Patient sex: M
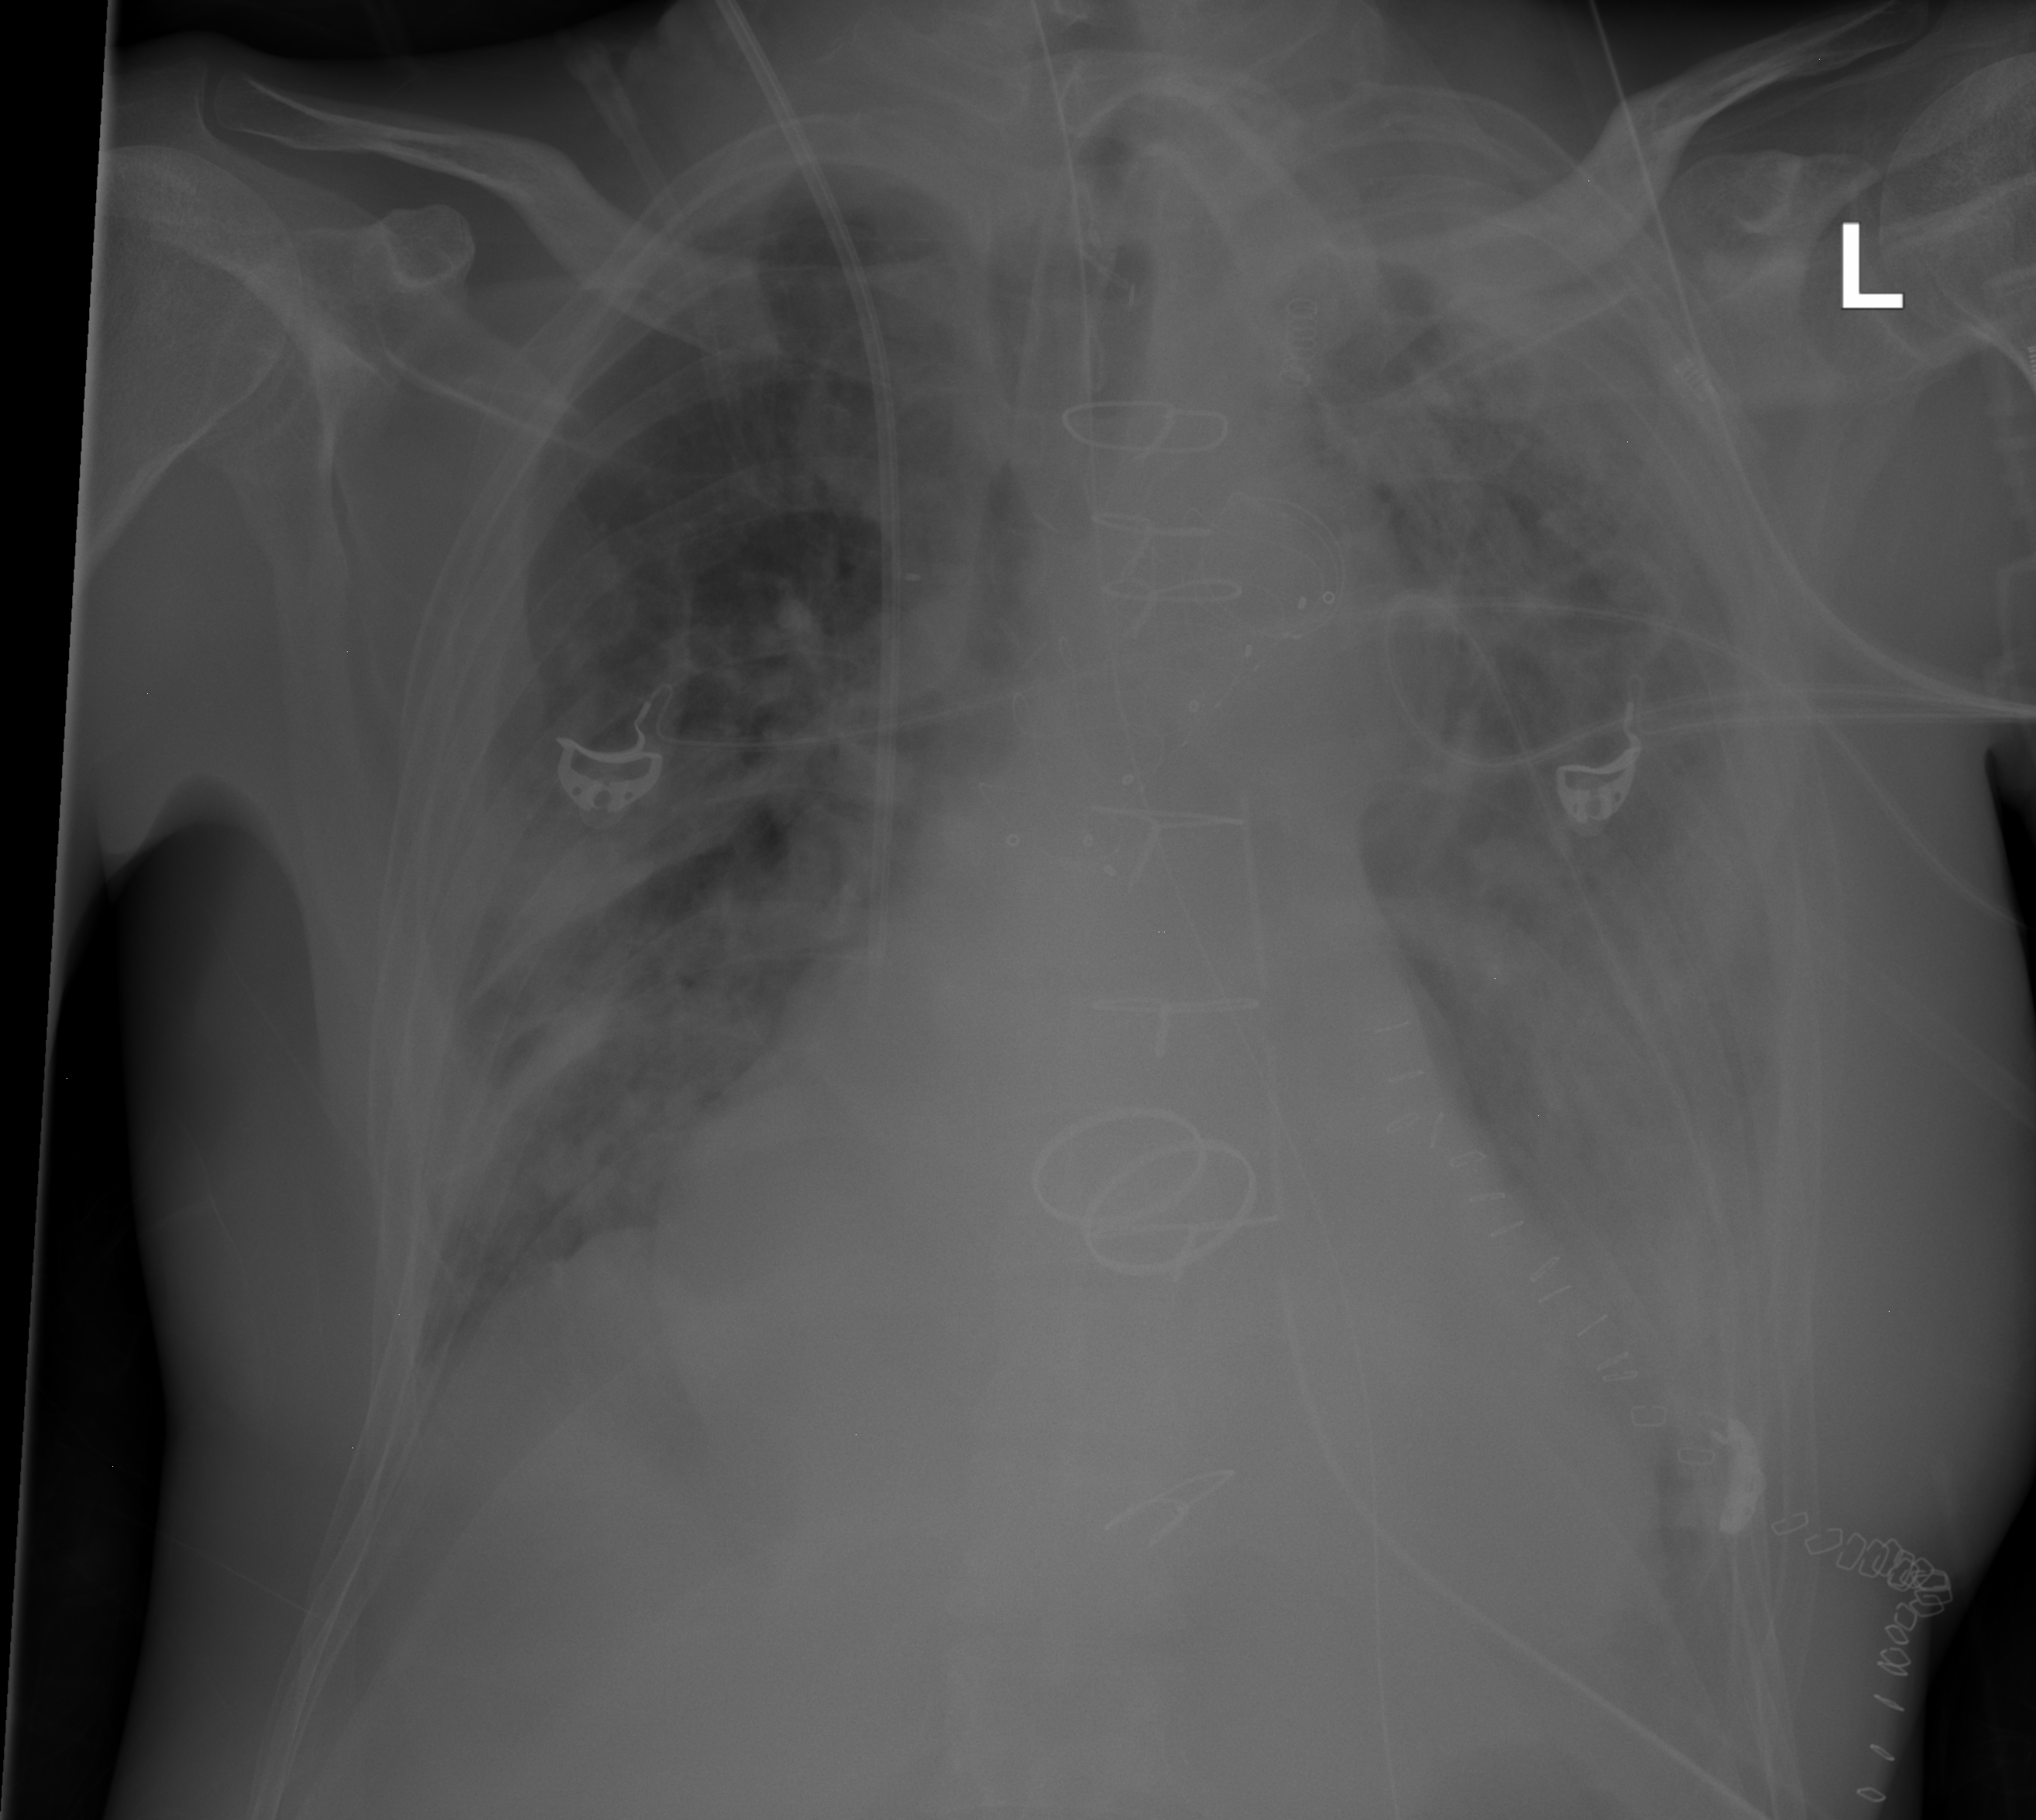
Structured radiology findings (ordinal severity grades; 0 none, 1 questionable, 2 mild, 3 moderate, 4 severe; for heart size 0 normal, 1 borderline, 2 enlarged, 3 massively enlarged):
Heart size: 2
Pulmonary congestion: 2
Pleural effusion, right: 2
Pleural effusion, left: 2
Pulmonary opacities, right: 2
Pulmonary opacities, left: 3
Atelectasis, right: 2
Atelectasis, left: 3